Interaction volume radius: 5 \u00c5
Interaction volume height: 10 \u00c5
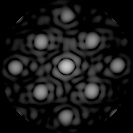
Disorder parameter: 0.1429